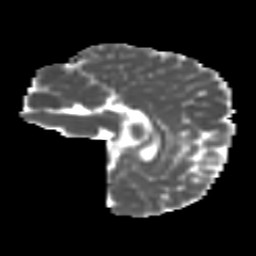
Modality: MD
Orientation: sagittal
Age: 12
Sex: female
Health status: ill
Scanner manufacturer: ge
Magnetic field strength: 3 T
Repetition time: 6.752 s
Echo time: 0.079 s